Interaction volume radius: 10 \u00c5
Interaction volume height: 15 \u00c5
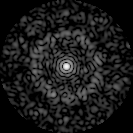
Disorder parameter: 0.7879